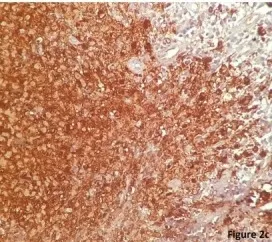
CD1a reactivity in the large cells.
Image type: pathology (immunostaining)